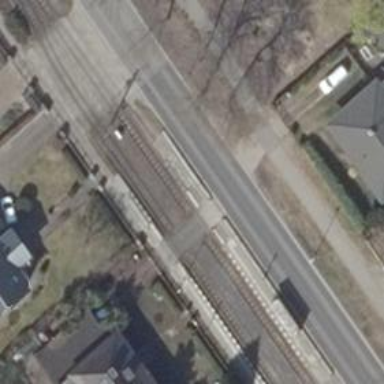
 specifically for trams. The platform has shelter."